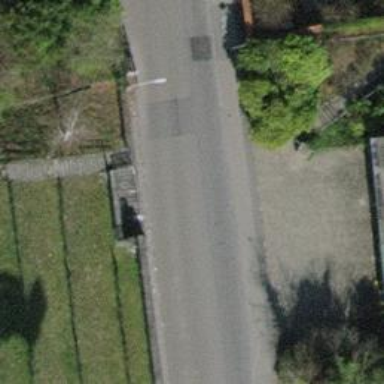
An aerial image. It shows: Road with steps.